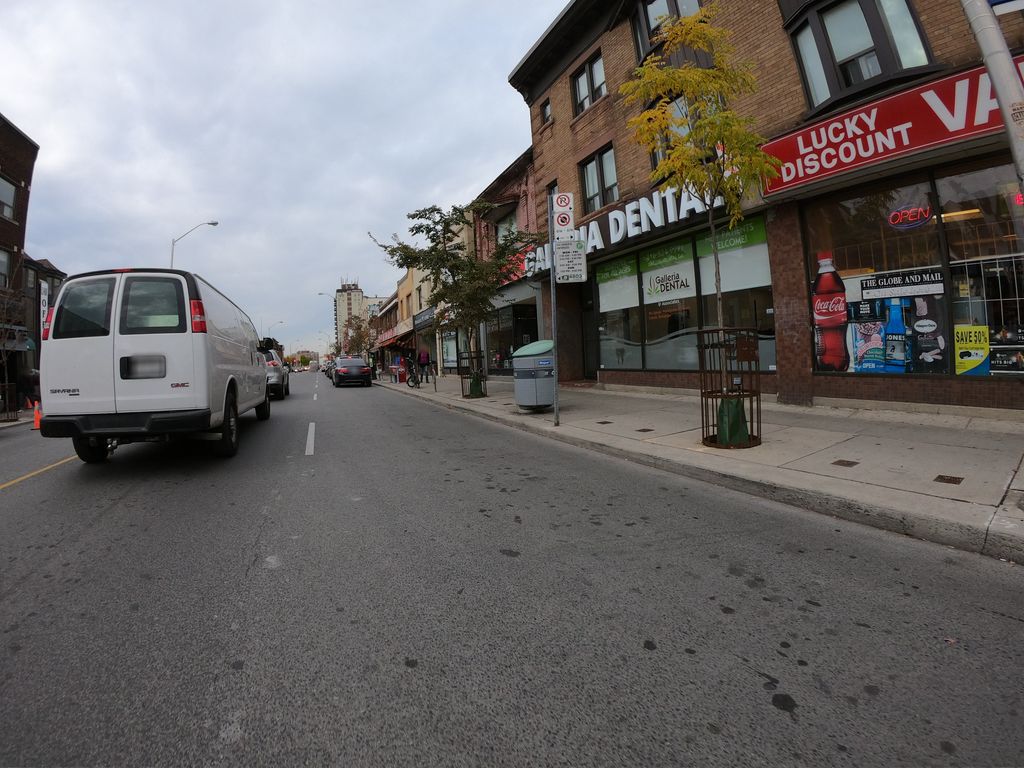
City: toronto